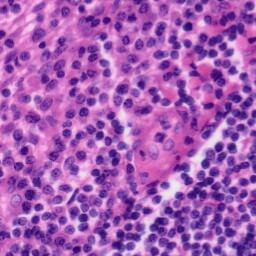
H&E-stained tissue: Tonsil